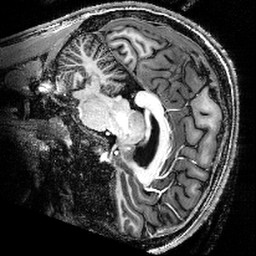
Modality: T1w
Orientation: sagittal
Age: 25
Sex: male
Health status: healthy
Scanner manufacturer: siemens
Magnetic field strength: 9.4 T
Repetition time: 6 s
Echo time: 0.0023 s